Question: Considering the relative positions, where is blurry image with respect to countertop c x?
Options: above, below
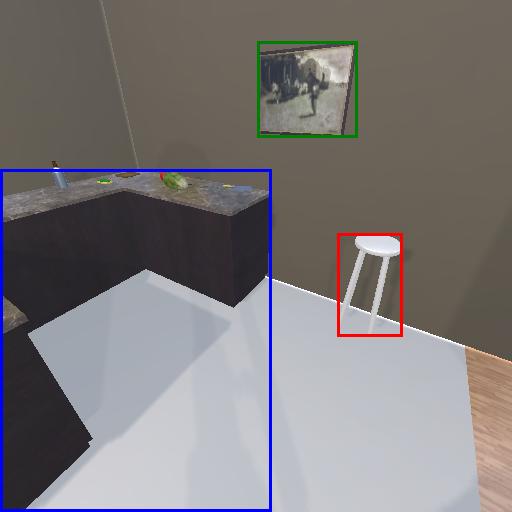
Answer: above